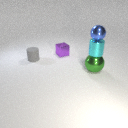
small gray rubber cylinder behind large green metal sphere